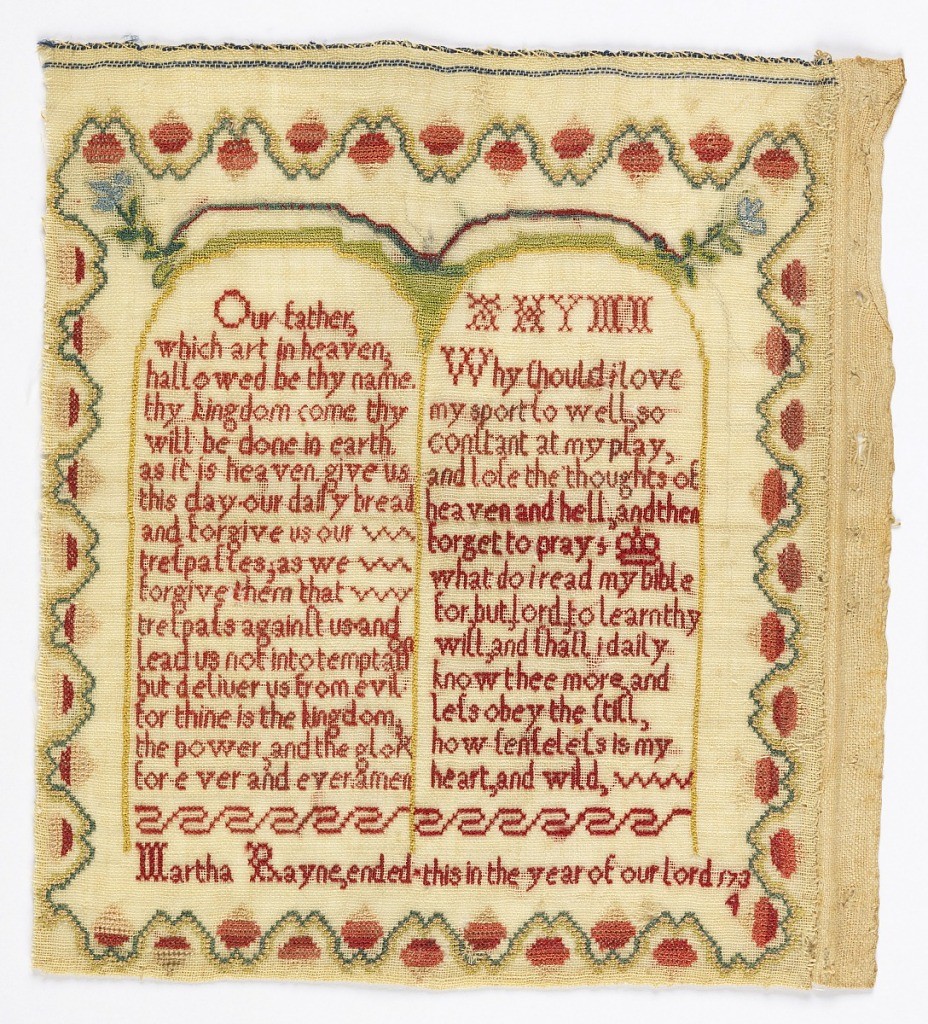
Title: Sampler
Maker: Martha Rayne, English
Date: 1734
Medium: silk embroidery on wool foundation Technique: embroidered in counted cross and half-cross stitches on plain weave foundation
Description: Within a curving strawberry border, the tablets of Moses, one containing the Lord's Prayer, the other a verse:
A Hymn
Why should I love my sport so well
So constant at my play
and lose the thoughts of heaven and hell
and then forget to pray
What do I read my bible for
but Lord to learn thy will
and shall I daily know thee more
And less obey the still now senseless in my heart and wild.

With the inscription:
Martha Rayne ended this in the year of our Lord 1734